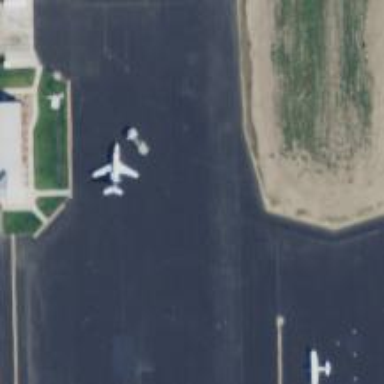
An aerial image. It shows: Asphalt taxiway at the airport.